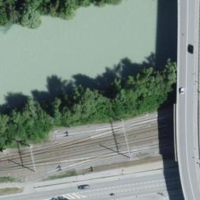
EUNIS habitat code: 57
Species observed at this site:
Onopordum acanthium